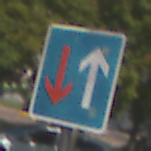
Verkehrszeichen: VorrangVorGegenverkehr
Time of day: Midday
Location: Outdoor (Urban)
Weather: Clear
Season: NotSpecified
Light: Natural